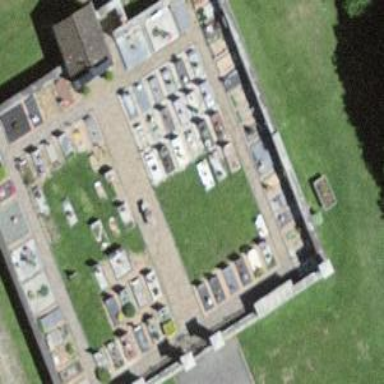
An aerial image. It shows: Cemetery.